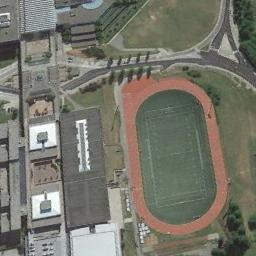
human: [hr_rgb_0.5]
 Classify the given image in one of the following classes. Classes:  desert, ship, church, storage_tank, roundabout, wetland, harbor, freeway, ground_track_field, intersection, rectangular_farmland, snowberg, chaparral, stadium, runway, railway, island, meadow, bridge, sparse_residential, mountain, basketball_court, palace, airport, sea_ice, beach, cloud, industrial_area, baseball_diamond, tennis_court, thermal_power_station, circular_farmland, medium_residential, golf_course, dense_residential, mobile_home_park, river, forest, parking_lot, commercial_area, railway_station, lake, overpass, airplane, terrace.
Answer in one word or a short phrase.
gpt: ground_track_field